Question: In according to <URL> I'm trying to send post only for defined recipients.
'''
Intent sharePost = new PlusShare.Builder(this)
.setType("text/plain")
.setText(msg)
.setRecipients(Array.asList(PlusShare.createPerson(id, name)))
.setContentUrl(Uri.parse("http://www.google.com/"))
.getIntent();
'''
But when the Google+ app is opened the recipients field is not contain priviosly defined persons. I check 'id' and 'name', but they is correct.
May be somebody know something about this. Thanks a lot.
this is screenshot of Google+ app after startActivityForResult with current intent. Friends circle set up as share goal.

which based on <URL>
Use <URL>. But now this constructor is deprecated and maybe exists another solution of this problem.
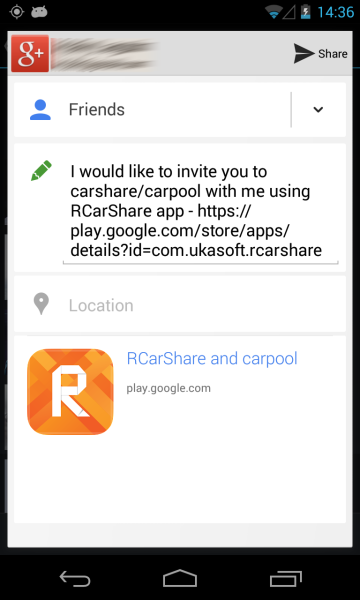
Answer: Recipients generally can only be prefilled when you are sharing from an app you are signed in to. If you have implemented sign-in in your app, then try the PlusShare.Builder constructor that takes a PlusClient as the second argument.